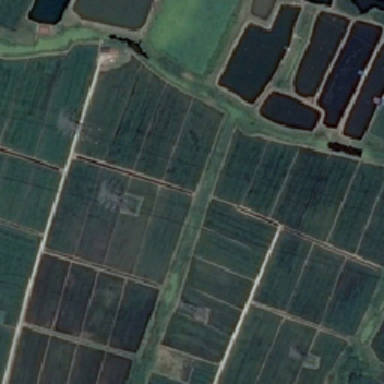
Many parts of rectangular farmland are near almost rectangular ponds .